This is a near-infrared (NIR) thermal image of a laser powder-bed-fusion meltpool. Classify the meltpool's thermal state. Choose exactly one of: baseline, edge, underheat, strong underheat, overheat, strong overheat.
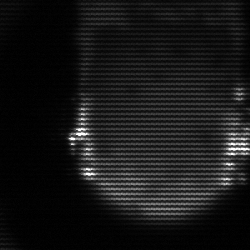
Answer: baseline